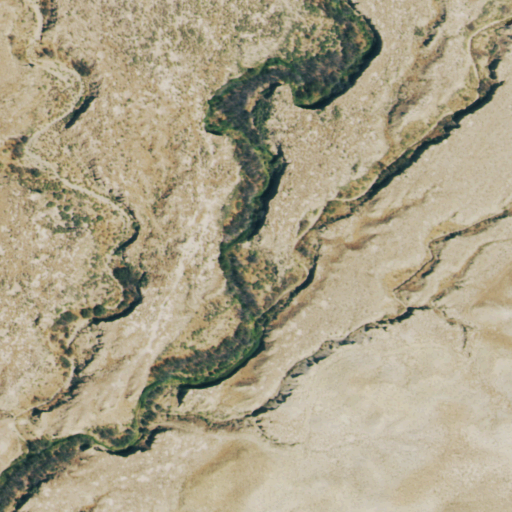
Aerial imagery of valley in Colorado named Head Draw containing only shrub